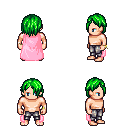
a pixel art fantasy rpg character, male body template, human, light skin, pink cape, metal pants, green bangs hairstyle, bracelets, four views (front, back, left, right), 2x2 character sprite sheet, small pixel art, hard edges, no anti-aliasing